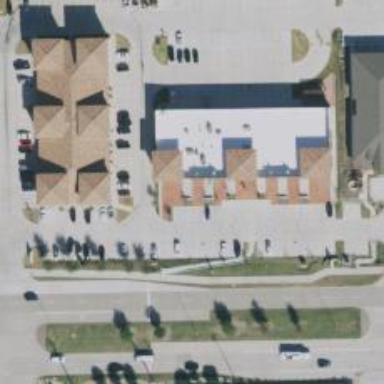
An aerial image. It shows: Veterinary facility.